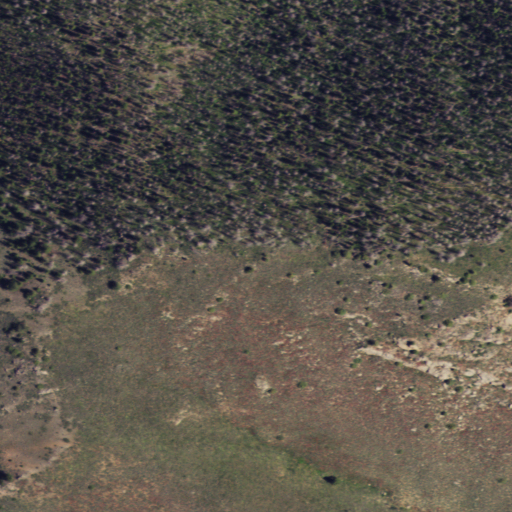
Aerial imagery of mountain in Wyoming named Stovepipe Hill containing only grassland